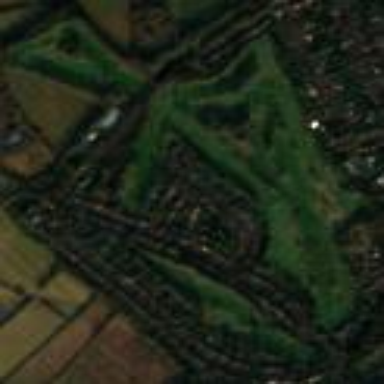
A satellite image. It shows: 18-hole golf course.